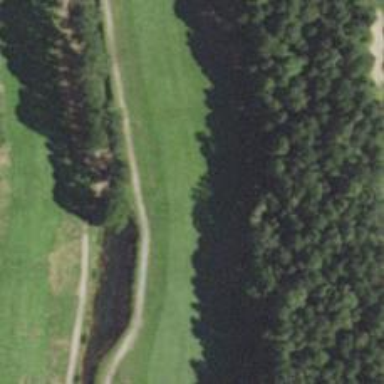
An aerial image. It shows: View of golf hole.